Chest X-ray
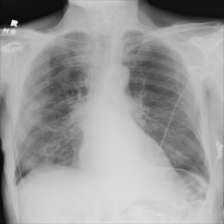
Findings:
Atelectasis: negative
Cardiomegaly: negative
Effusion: negative
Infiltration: negative
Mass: negative
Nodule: negative
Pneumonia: negative
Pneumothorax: negative
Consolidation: negative
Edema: negative
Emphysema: negative
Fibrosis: negative
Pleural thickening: negative
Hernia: negative